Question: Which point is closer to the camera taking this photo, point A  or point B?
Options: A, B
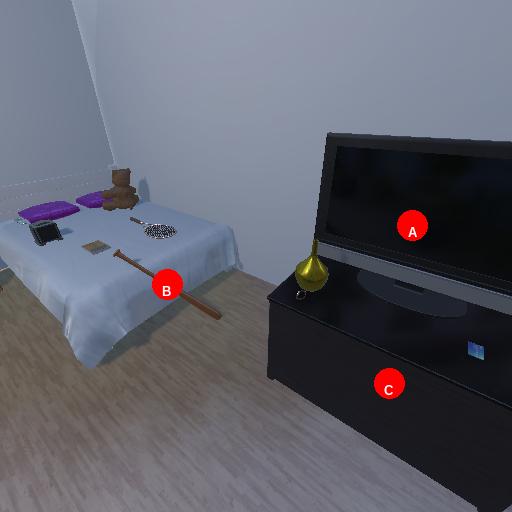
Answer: A